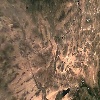
Label: land